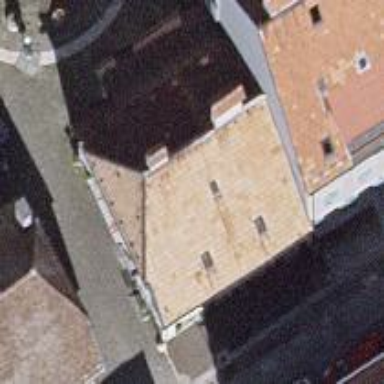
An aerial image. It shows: Restaurant.